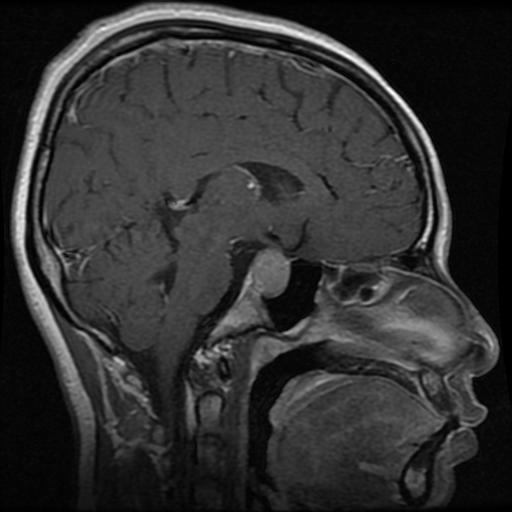
Label: pituitary